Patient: sex F, age 63
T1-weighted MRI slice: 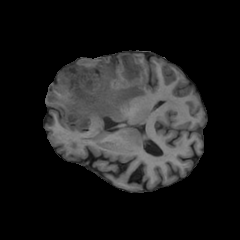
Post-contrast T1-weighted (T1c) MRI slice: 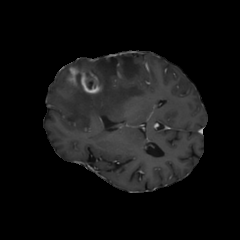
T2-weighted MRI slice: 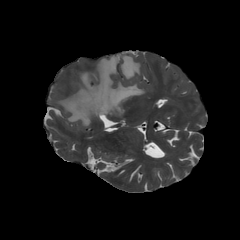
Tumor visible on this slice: yes
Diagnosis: Glioblastoma, IDH-wildtype
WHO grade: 4